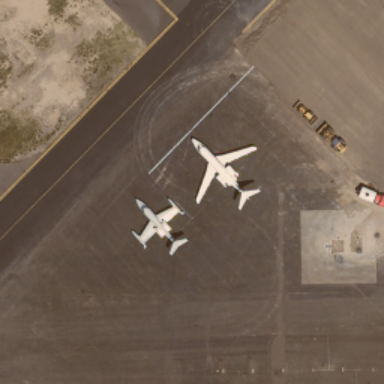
There are two planes at the airport .